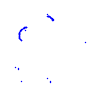
Particle: proton